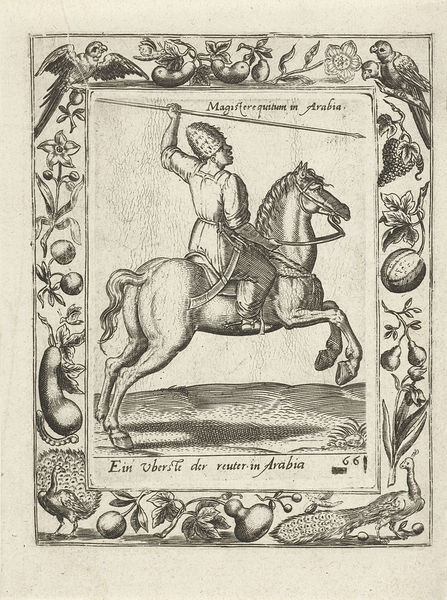
Titel: Arabische hoofdman te paard
Künstler: Abraham de Bruyn
Standort: Amsterdam
Institution: Rijksmuseum
Schlagwörter: fight, hat, soldier, white, black, flowers, apple, fruit, man, helmet, knight, black and white, bird, illustration, tail, birds, calvary, butt, horse, reins, warrior, riding, hooves, latin, halter, mane, vines, turkey, fruits, spear, saber, rider, vegetables, saddle, lance, arabia, speare, peacocks, spare, 전쟁, 들판, 그림, 창, 액자, 말, 말\, 승마, 훈련